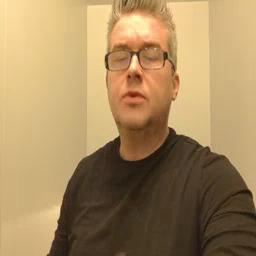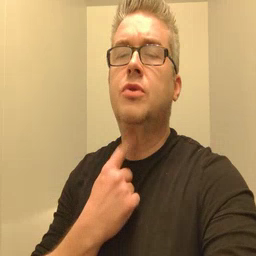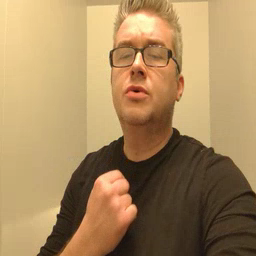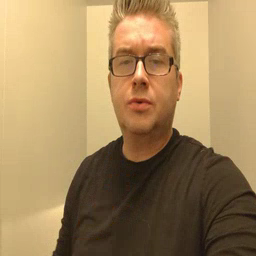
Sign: thirsty